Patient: sex F, age 63
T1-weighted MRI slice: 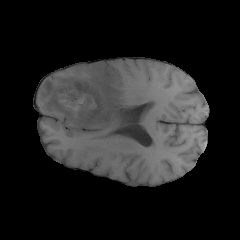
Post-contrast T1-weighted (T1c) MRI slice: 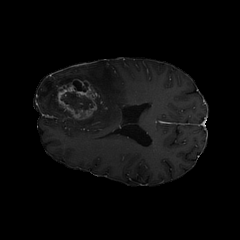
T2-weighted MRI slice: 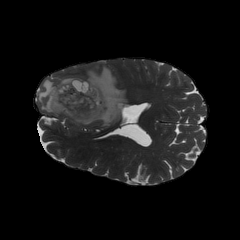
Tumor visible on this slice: yes
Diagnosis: Glioblastoma, IDH-wildtype
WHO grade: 4